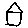
Label: house